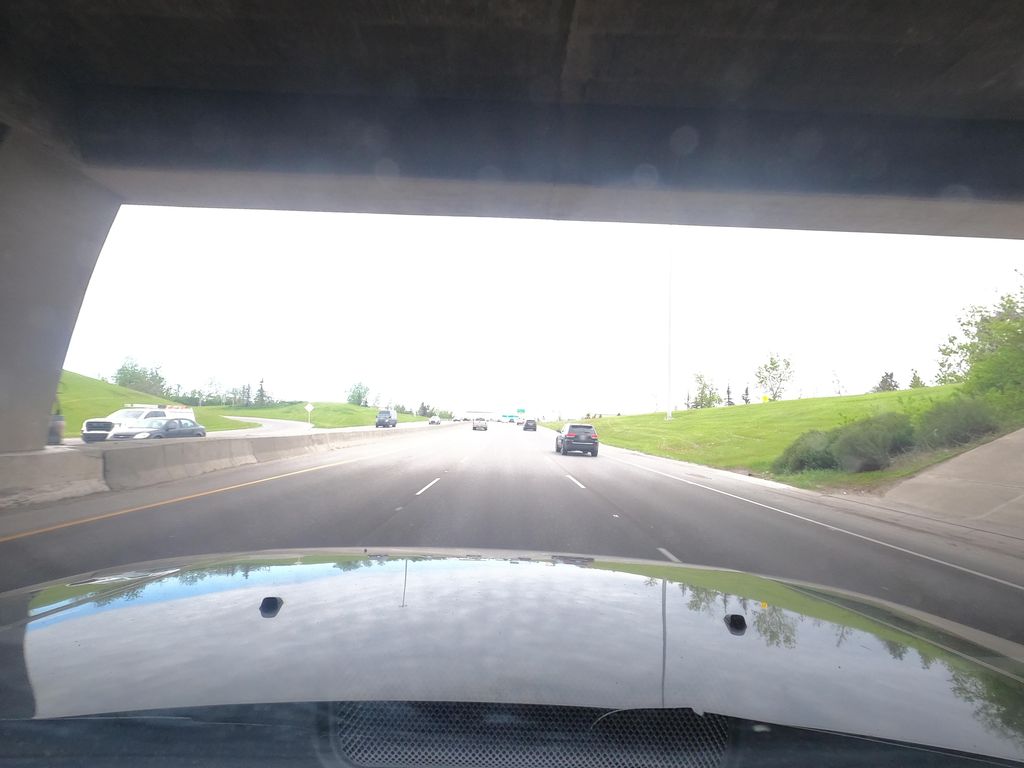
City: calgary